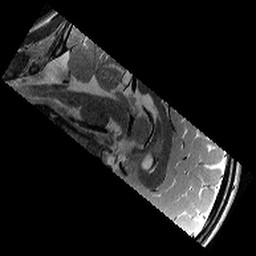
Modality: T2w
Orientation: sagittal
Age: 11
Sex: male
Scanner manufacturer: siemens
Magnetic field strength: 3 T
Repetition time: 9.23 s
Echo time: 0.067 s